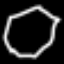
Label: octagon